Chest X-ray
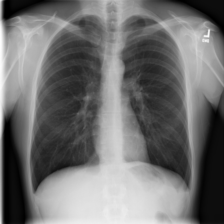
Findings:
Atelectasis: negative
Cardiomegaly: negative
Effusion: negative
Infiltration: negative
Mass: negative
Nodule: negative
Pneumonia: negative
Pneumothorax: negative
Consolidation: negative
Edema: negative
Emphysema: negative
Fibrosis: negative
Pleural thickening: negative
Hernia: negative